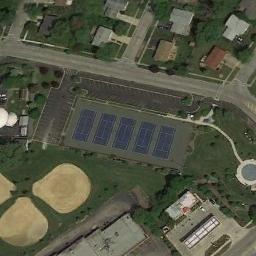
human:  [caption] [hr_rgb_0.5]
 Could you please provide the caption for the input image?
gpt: There are many buildings of different shapes beside the tennis courts .

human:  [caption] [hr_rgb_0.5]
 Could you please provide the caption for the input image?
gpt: At the top of the picture is a tennis court with only a small blue part .

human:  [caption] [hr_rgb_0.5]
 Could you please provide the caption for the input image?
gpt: The tennis court is on the grass next to some buildings and trees .

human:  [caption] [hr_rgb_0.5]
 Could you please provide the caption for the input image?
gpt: Neatly arranged tennis court next to residential area .

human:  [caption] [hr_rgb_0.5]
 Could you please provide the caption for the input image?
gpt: There are some buildings and green meadows beside the tennis courts .